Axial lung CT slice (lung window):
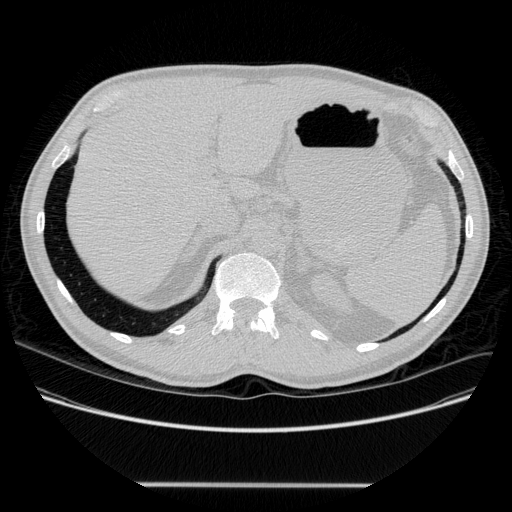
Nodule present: no